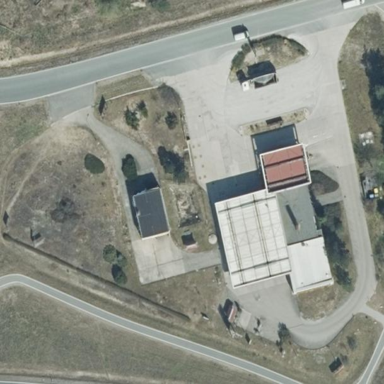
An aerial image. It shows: Fuel station located within retail area.